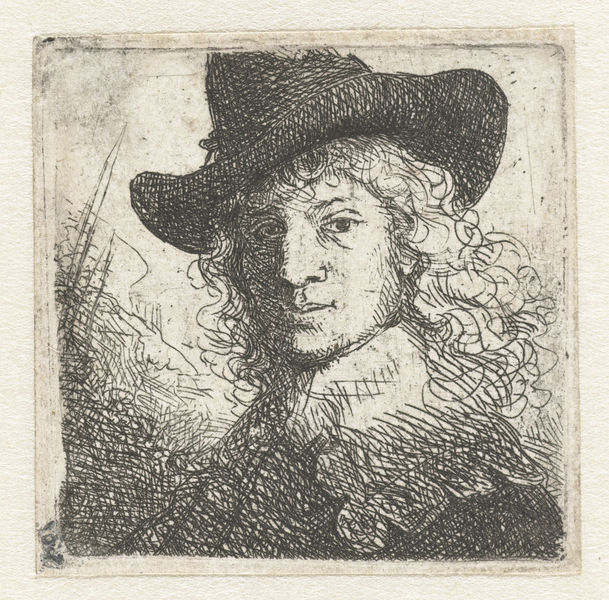
Titel: Vermeende portret van Jan Six
Standort: Amsterdam
Institution: Rijksmuseum
Schlagwörter: hat, collar, face, grey, hair, lace, nose, portrait, man, young, eyes, drawing, paper, gaze, color, sketch, beard, renaissance, art, long hair, dutch, squiggles, handsome, shakespeare, colonial, rembrandt, curly, squiggle, expressive line, kind expression